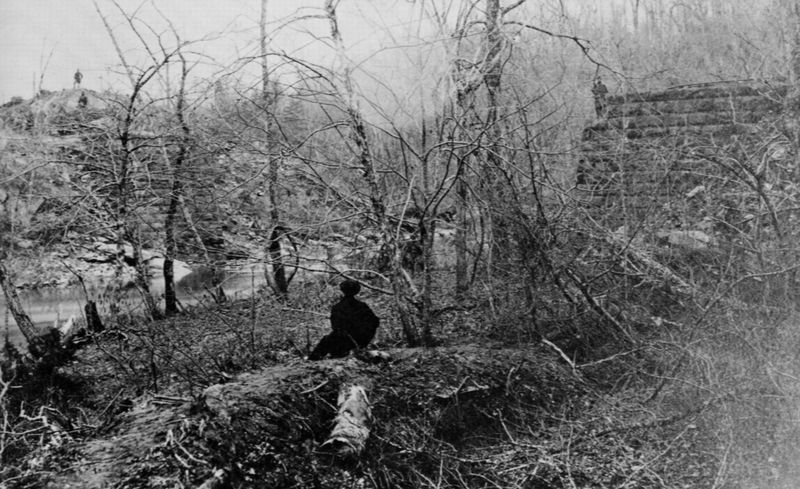
Titel: Zerstörte Zugbrücke über den Bull Run
Künstler: Mathew B. Brady
Schlagwörter: baum, mann, wasser, weiß, bäume, fluss, menschen, sitzen, ufer, äste, frau, grau, hut, rücken, schwarz, eis, haus, schnee, haube, mensch, blicken, schauen, ast, bach, einsamkeit, kalt, natur, strauch, weite, brücke, büsche, einsam, person, traurig, wald, hintern, düster, beobachten, mauer, nebel, herbst, winter, krieg, hat, men, people, soldaten, soldier, soldiers, white, black, figures, grey, lady, modern, old, portrait, sit, sitting, wall, woman, picture, print, warten, unscharf, foto, fotografie, ruine, denken, schwarzweiss, photo, kaputt, wood, mauern, gewehr, clouds, man, sky, stone, tree, building, hill, hills, house, lake, landscape, mountain, water, horizon, trees, boy, child, snow, gestrüpp, coast, forest, river, path, plants, road, manteö, black and white, ruin, ruins, wilderness, coat, monochrome, jacket, fall, ice, dead, tragic, bridge, outside, rural, human, stump, fort, antique, brick, bricks, ground, back, lines, war, cabin, branches, cottage, calm, figure, outdoors, fishing, dry, cold, guard, bank, black white, contrast, verrotten, branch, kid, standing, bewachen, photograph, photography, black & white, modernism, vines, sepia, gun, woods, sodaten, b & w, parc, barricade, logs, trunks, log, frost, 19th century, destruction, bark, 20th century, jumble, film, vintage, interesting, black and what, trenches, firest, hiding, turned, dried, snowy, bramble, trench, trunc, lonliness, balck and white, photogrpah, log cabin, silent, lookout, world war two, photograps, frigid, b and w, burnt grass, mann turban mauer winter gebüsch